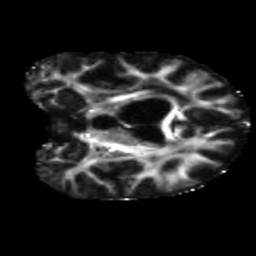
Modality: FA
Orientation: coronal
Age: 63
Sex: female
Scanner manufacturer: siemens
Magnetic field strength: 3 T
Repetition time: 5.47 s
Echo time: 0.0854 s